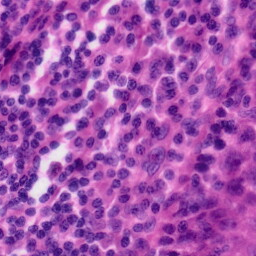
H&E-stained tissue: Tonsil